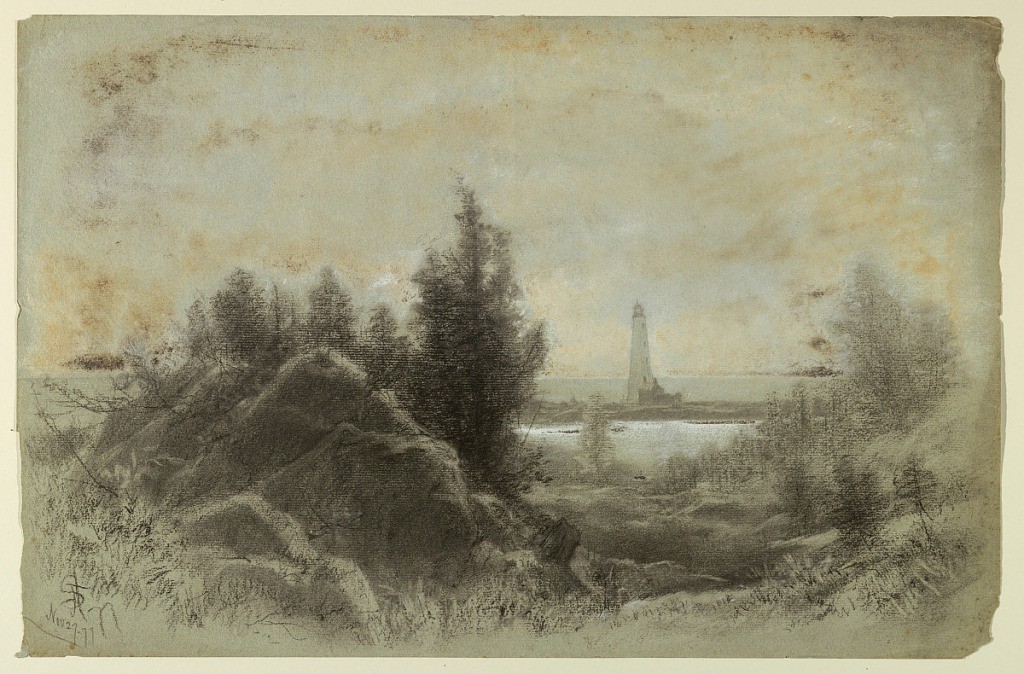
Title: A Lighthouse
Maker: Francis Hopkinson Smith, American, 1838–1915
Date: November 27, 1877
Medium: Charcoal, black and white chalk, on gray paper.
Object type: Drawing
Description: Horizontal view of landscape with trees and a bank in the foreground followed by water and a lighthouse in the middleground.